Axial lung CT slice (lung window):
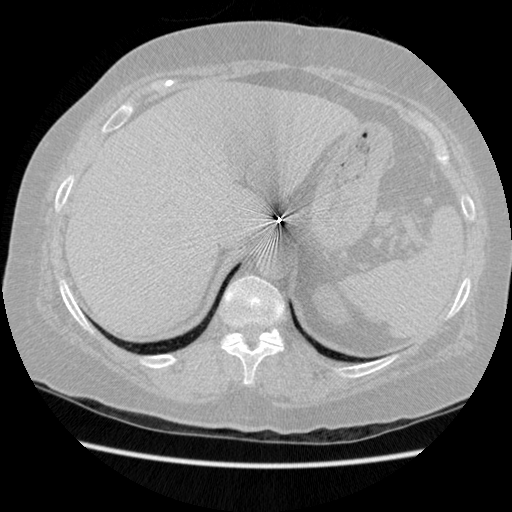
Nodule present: no